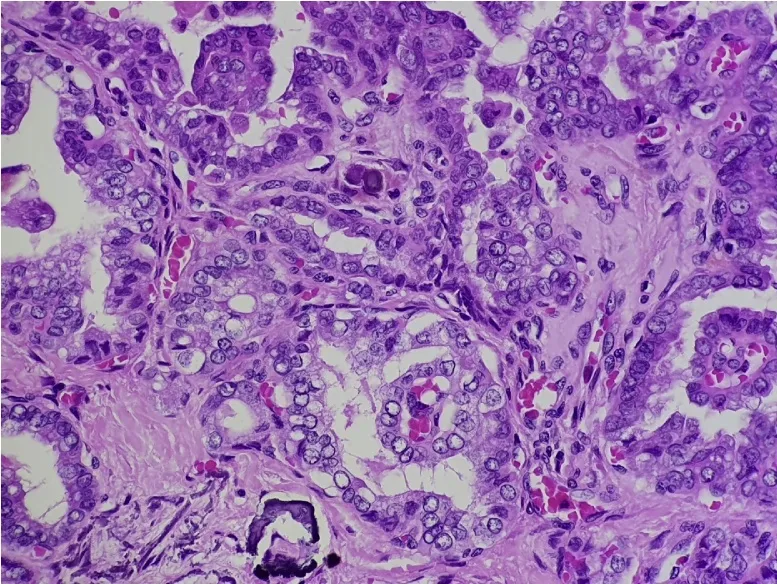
Histopathology shows malignant glands and papillary structures with psammoma bodies and cells with classic papillary thyroid carcinoma nuclear features (H&E, 400x magnification).
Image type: pathology (h&e)